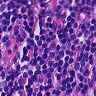
Metastatic tissue present: no